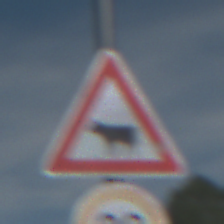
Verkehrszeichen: ViehtriebRechts
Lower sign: Geschwindigkeit30
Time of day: Midday
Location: Outdoor (Special)
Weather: PartlyCloudy
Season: NotSpecified
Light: Natural